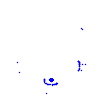
Particle: electron